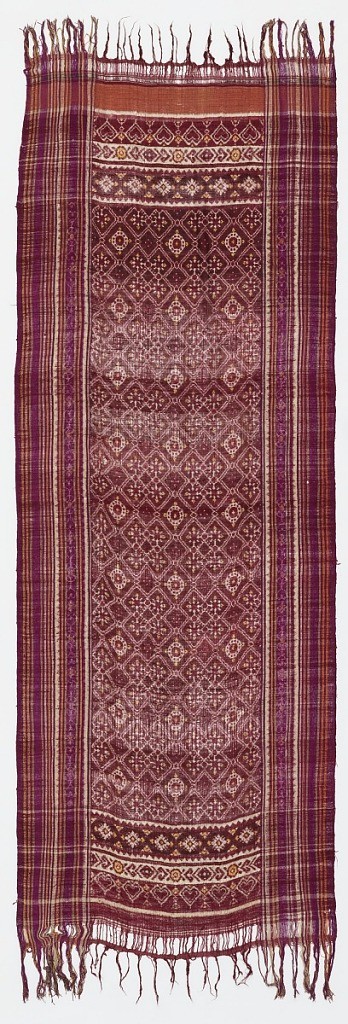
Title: Patola
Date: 19th century
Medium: silk Technique: tied resist patterning in warp (ikat) on plain weave
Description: Silk patola with tied resist pattern in purple and yellow showing vertical lines and central pattern of diamonds and stars with border of diamonds and hearts. Stripes run parallel to selvage on either side. Fringe at top and bottom.